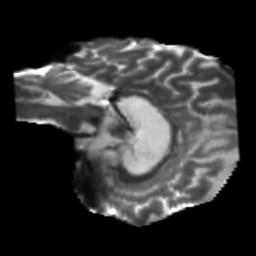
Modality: T2w
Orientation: sagittal
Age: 31
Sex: female
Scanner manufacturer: siemens
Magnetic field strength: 3 T
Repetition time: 5.47 s
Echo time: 0.0854 s